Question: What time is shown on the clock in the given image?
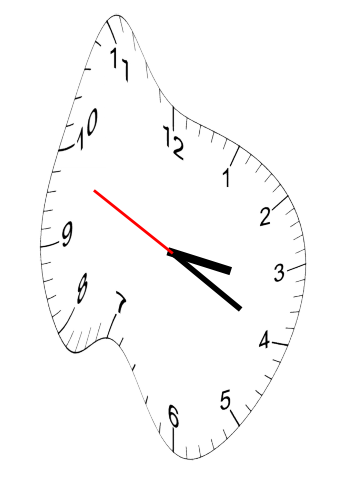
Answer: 03:19:49